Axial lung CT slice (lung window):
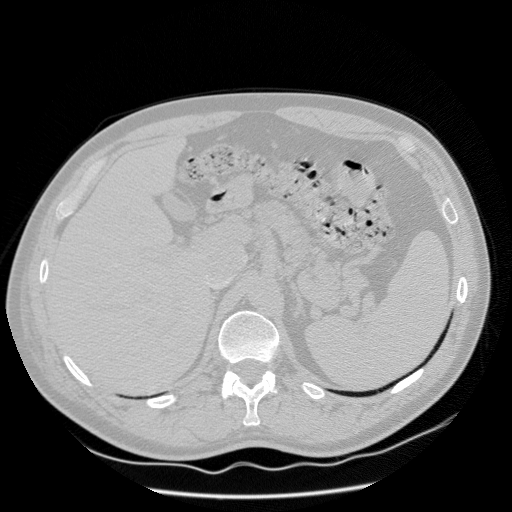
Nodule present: no